Question: I'm getting an error while running an application in Xcode 6 for iOS 8 simulator. The error states that . I have tried to reset the content of simulator. Also, I have rebooted mac after installing Xcode 6. What might be fix?

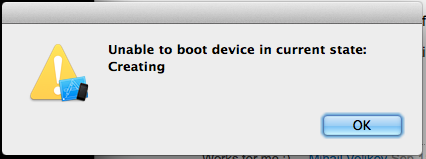
Answer: This is mentioned in the <URL>
> Simulated devices can get stuck in a "Creating" state in some
circumstances. This problem can occur either when creating new devices
or when resetting existing devices after having renamed Xcode.app.
If this this problem occurs, reboot your system and reset the device
from the command line by running 'xcrun simctl erase <Device UDID>.' You
can obtain the UDID of the device by checking the output of 'xcrun simctl list'.